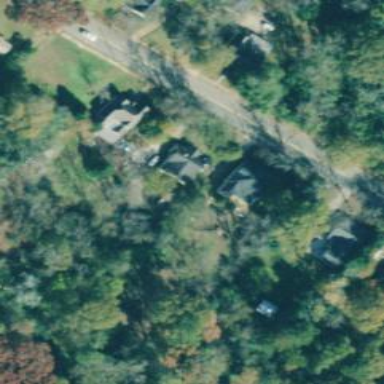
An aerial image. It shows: Driveway.